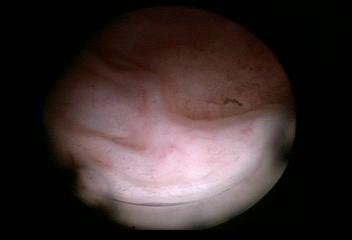
Modality: WLC
Class: Malignant
Subclass: LowGradePapillary
Lesion: L1
Stage: Ta
Morphology: Papillary
Bladder cancer association: Yes
Annotated structures: Tumor